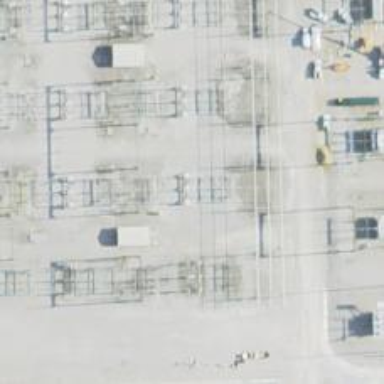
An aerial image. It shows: Switch for power supply.